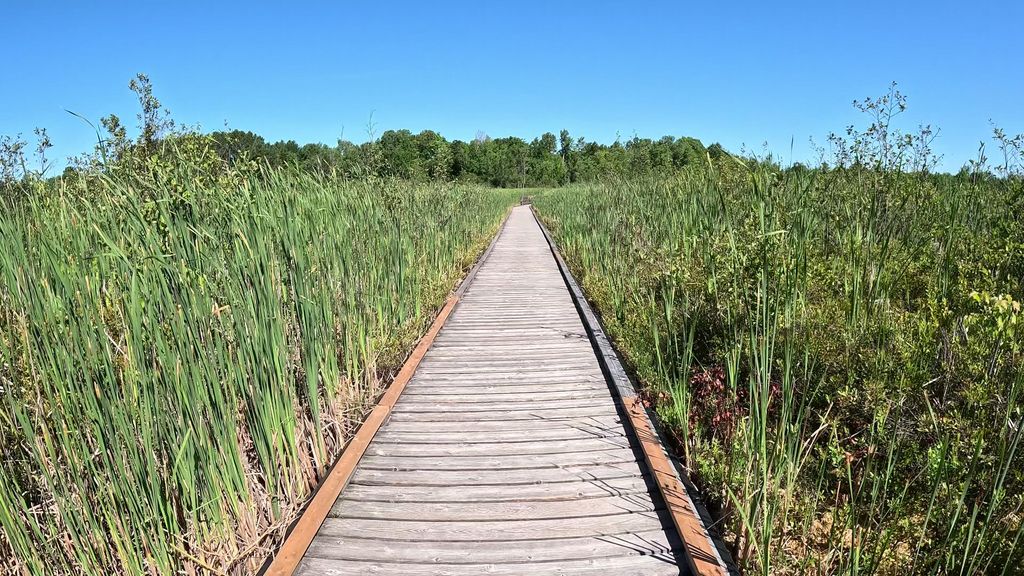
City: ottawa-gatineau